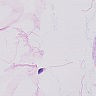
Metastatic tissue present: no